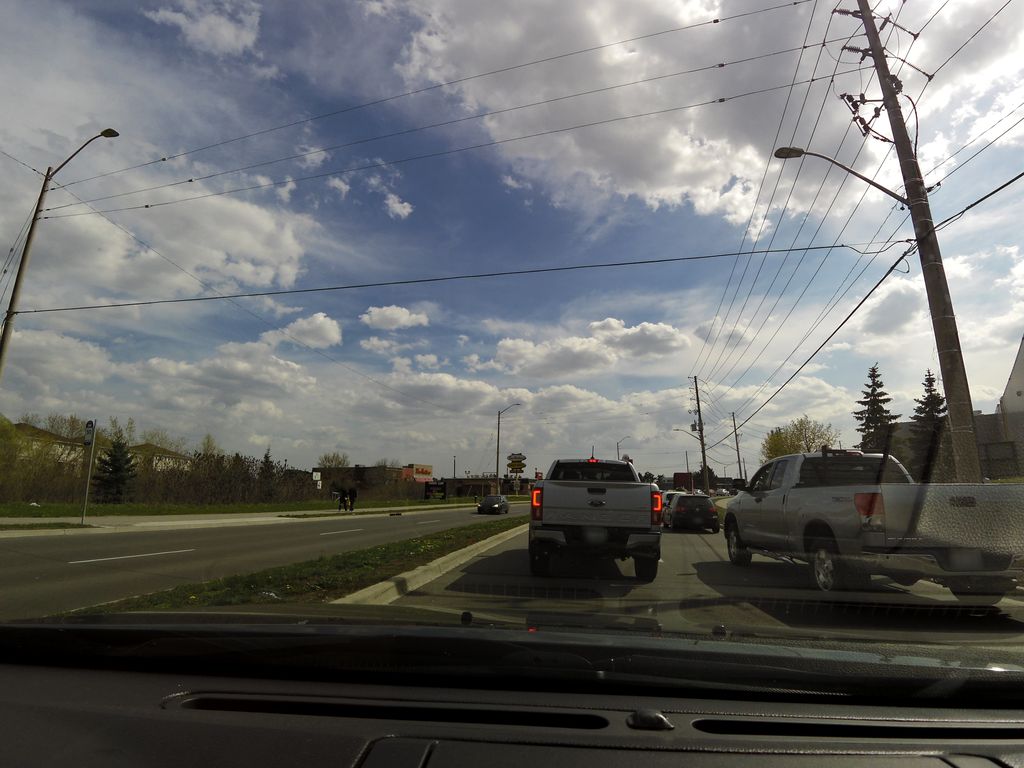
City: kitchener-waterloo